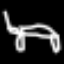
Label: bed